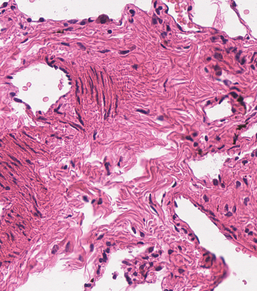
Tumor epithelial tissue: no
Tumor-associated stroma tissue: no
Normal tissue: yes